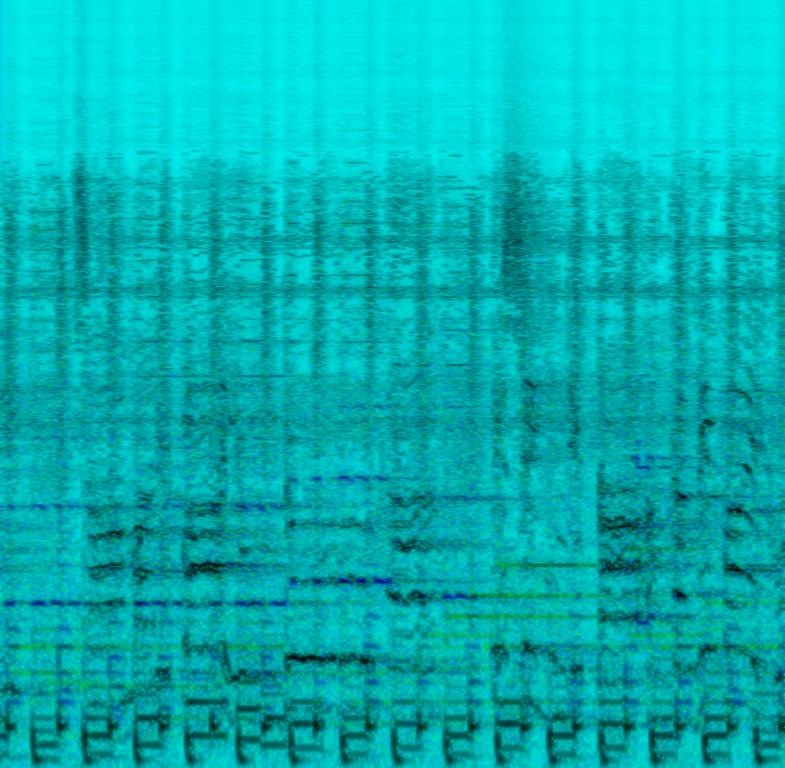
This is a Christmas music piece. There is a male voice and a female voice singing melodically in the Cebuano language. The electric piano is playing the main melody while the electric guitar and the bass guitar are playing in the background. The rhythm is provided by a simple and upbeat acoustic drum beat. The atmosphere is festive and cheerful. This piece could be the opening theme of a Christmas movie that takes place in the southern Philippines.